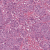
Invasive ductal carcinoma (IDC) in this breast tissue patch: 1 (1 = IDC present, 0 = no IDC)